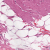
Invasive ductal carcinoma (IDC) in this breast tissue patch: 0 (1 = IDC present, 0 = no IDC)